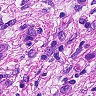
Metastatic tissue present: yes